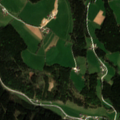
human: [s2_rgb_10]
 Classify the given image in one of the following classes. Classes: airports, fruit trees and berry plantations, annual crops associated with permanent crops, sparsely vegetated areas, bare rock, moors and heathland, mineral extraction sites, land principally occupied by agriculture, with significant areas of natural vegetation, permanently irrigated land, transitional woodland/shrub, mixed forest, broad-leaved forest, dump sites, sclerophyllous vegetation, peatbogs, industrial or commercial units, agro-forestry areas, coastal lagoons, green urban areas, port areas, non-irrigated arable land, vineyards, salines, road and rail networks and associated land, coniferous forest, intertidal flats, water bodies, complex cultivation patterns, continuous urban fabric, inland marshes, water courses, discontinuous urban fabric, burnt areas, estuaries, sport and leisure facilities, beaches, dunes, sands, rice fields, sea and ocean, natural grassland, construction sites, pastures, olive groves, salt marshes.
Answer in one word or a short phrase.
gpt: pastures, complex cultivation patterns, mixed forest